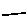
Label: line